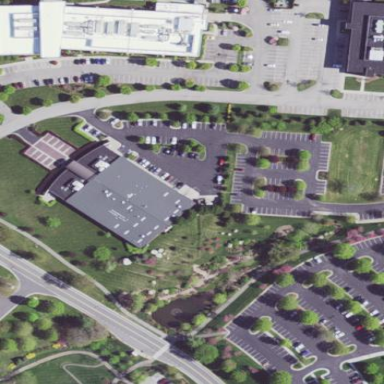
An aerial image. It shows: Office building.